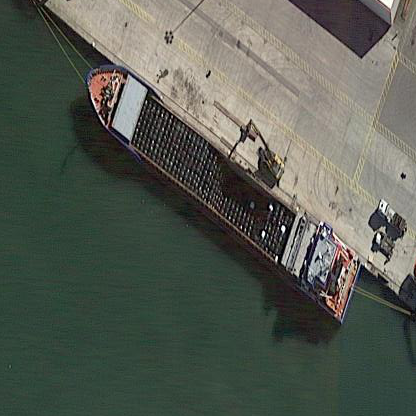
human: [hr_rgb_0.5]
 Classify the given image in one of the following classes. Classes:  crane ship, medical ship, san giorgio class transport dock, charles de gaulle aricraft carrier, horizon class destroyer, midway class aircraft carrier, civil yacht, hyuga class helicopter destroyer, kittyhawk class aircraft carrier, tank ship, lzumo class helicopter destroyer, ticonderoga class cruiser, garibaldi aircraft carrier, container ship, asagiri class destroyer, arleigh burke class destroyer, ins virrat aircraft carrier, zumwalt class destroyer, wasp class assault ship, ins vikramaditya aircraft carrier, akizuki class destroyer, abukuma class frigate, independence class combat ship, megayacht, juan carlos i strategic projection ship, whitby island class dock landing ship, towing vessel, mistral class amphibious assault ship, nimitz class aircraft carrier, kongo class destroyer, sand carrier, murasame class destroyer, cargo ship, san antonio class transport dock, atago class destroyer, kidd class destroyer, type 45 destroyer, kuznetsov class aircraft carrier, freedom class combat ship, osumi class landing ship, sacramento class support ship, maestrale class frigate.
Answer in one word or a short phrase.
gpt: Cargo ship